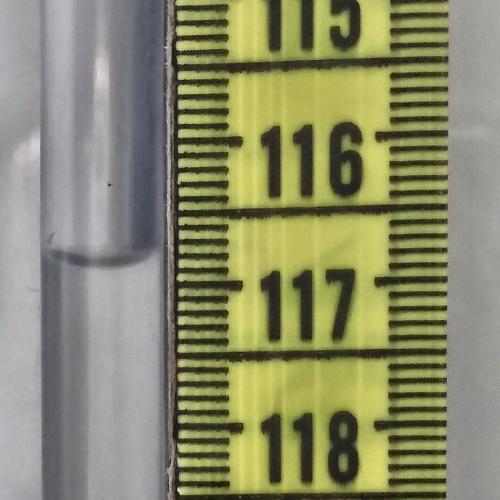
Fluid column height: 116.8 cm